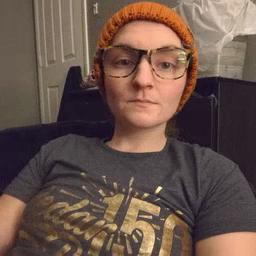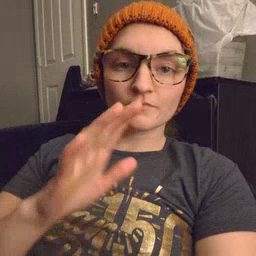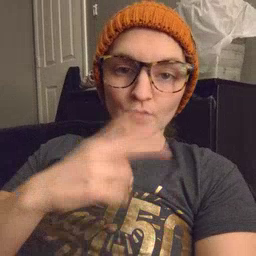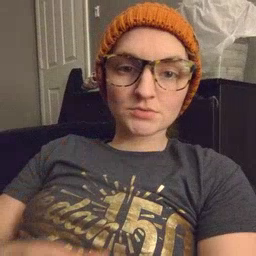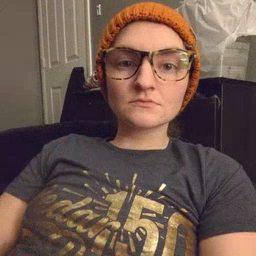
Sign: fall